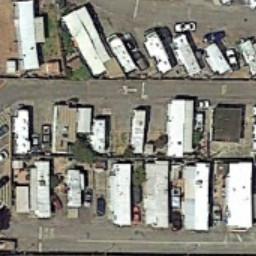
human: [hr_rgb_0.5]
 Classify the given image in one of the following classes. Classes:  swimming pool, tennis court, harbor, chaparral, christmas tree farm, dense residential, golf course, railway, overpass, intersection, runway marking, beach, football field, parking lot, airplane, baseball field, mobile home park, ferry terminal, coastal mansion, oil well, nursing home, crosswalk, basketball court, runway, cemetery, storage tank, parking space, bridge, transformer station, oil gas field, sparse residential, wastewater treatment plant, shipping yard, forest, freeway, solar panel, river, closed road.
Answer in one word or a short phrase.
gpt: mobile home park